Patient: sex M, age 68
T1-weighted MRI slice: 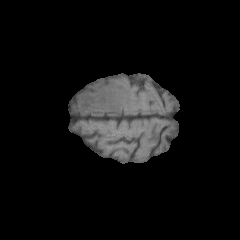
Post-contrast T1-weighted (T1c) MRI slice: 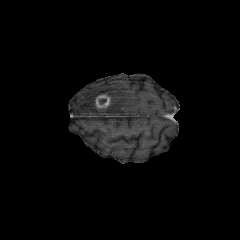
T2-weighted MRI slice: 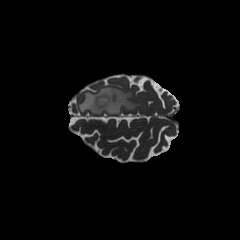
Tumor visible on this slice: yes
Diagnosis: Glioblastoma, IDH-wildtype
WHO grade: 4